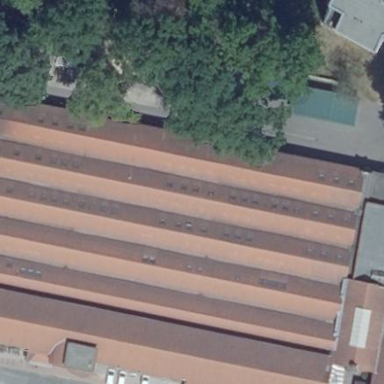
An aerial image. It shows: Building.